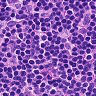
Metastatic tissue present: no